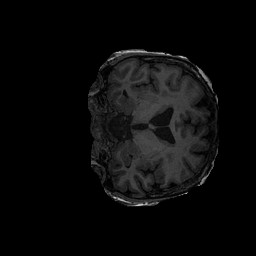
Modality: T1w
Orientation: coronal
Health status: ill
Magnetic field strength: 3 T